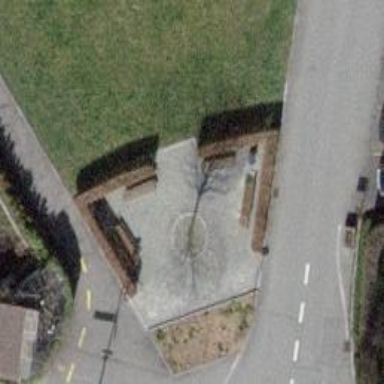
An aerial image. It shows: Brown bench in the vicinity.